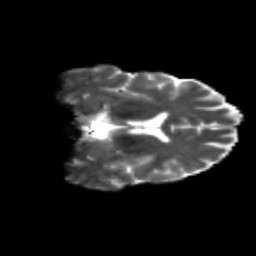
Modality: T2w
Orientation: coronal
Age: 53
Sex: male
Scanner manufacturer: siemens
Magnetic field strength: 3 T
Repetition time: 4.71 s
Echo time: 0.0906 s